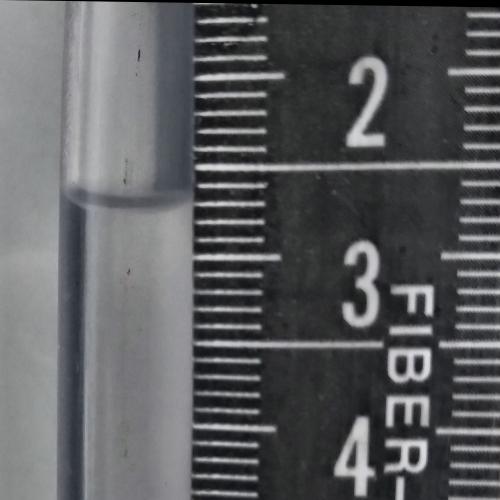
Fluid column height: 2.7 cm